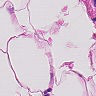
Metastatic tissue present: no